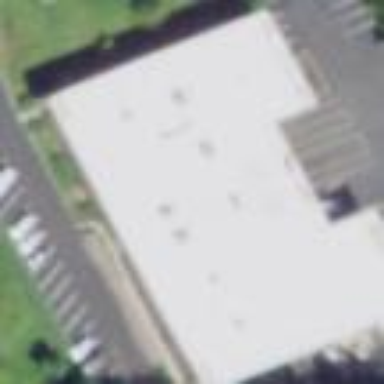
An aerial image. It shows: Warehouse building.